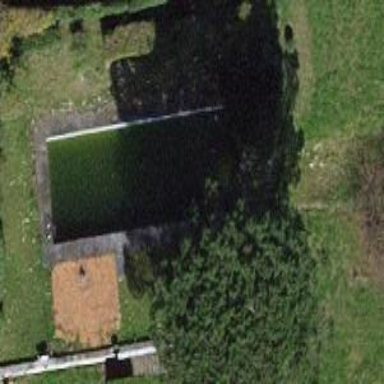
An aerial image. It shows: Swimming pool located in leisure land.